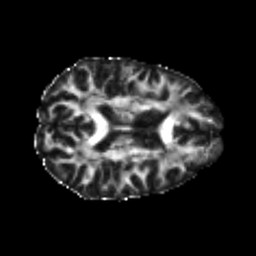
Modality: FA
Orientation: axial
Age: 24
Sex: female
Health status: healthy
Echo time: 0.074 s